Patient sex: M
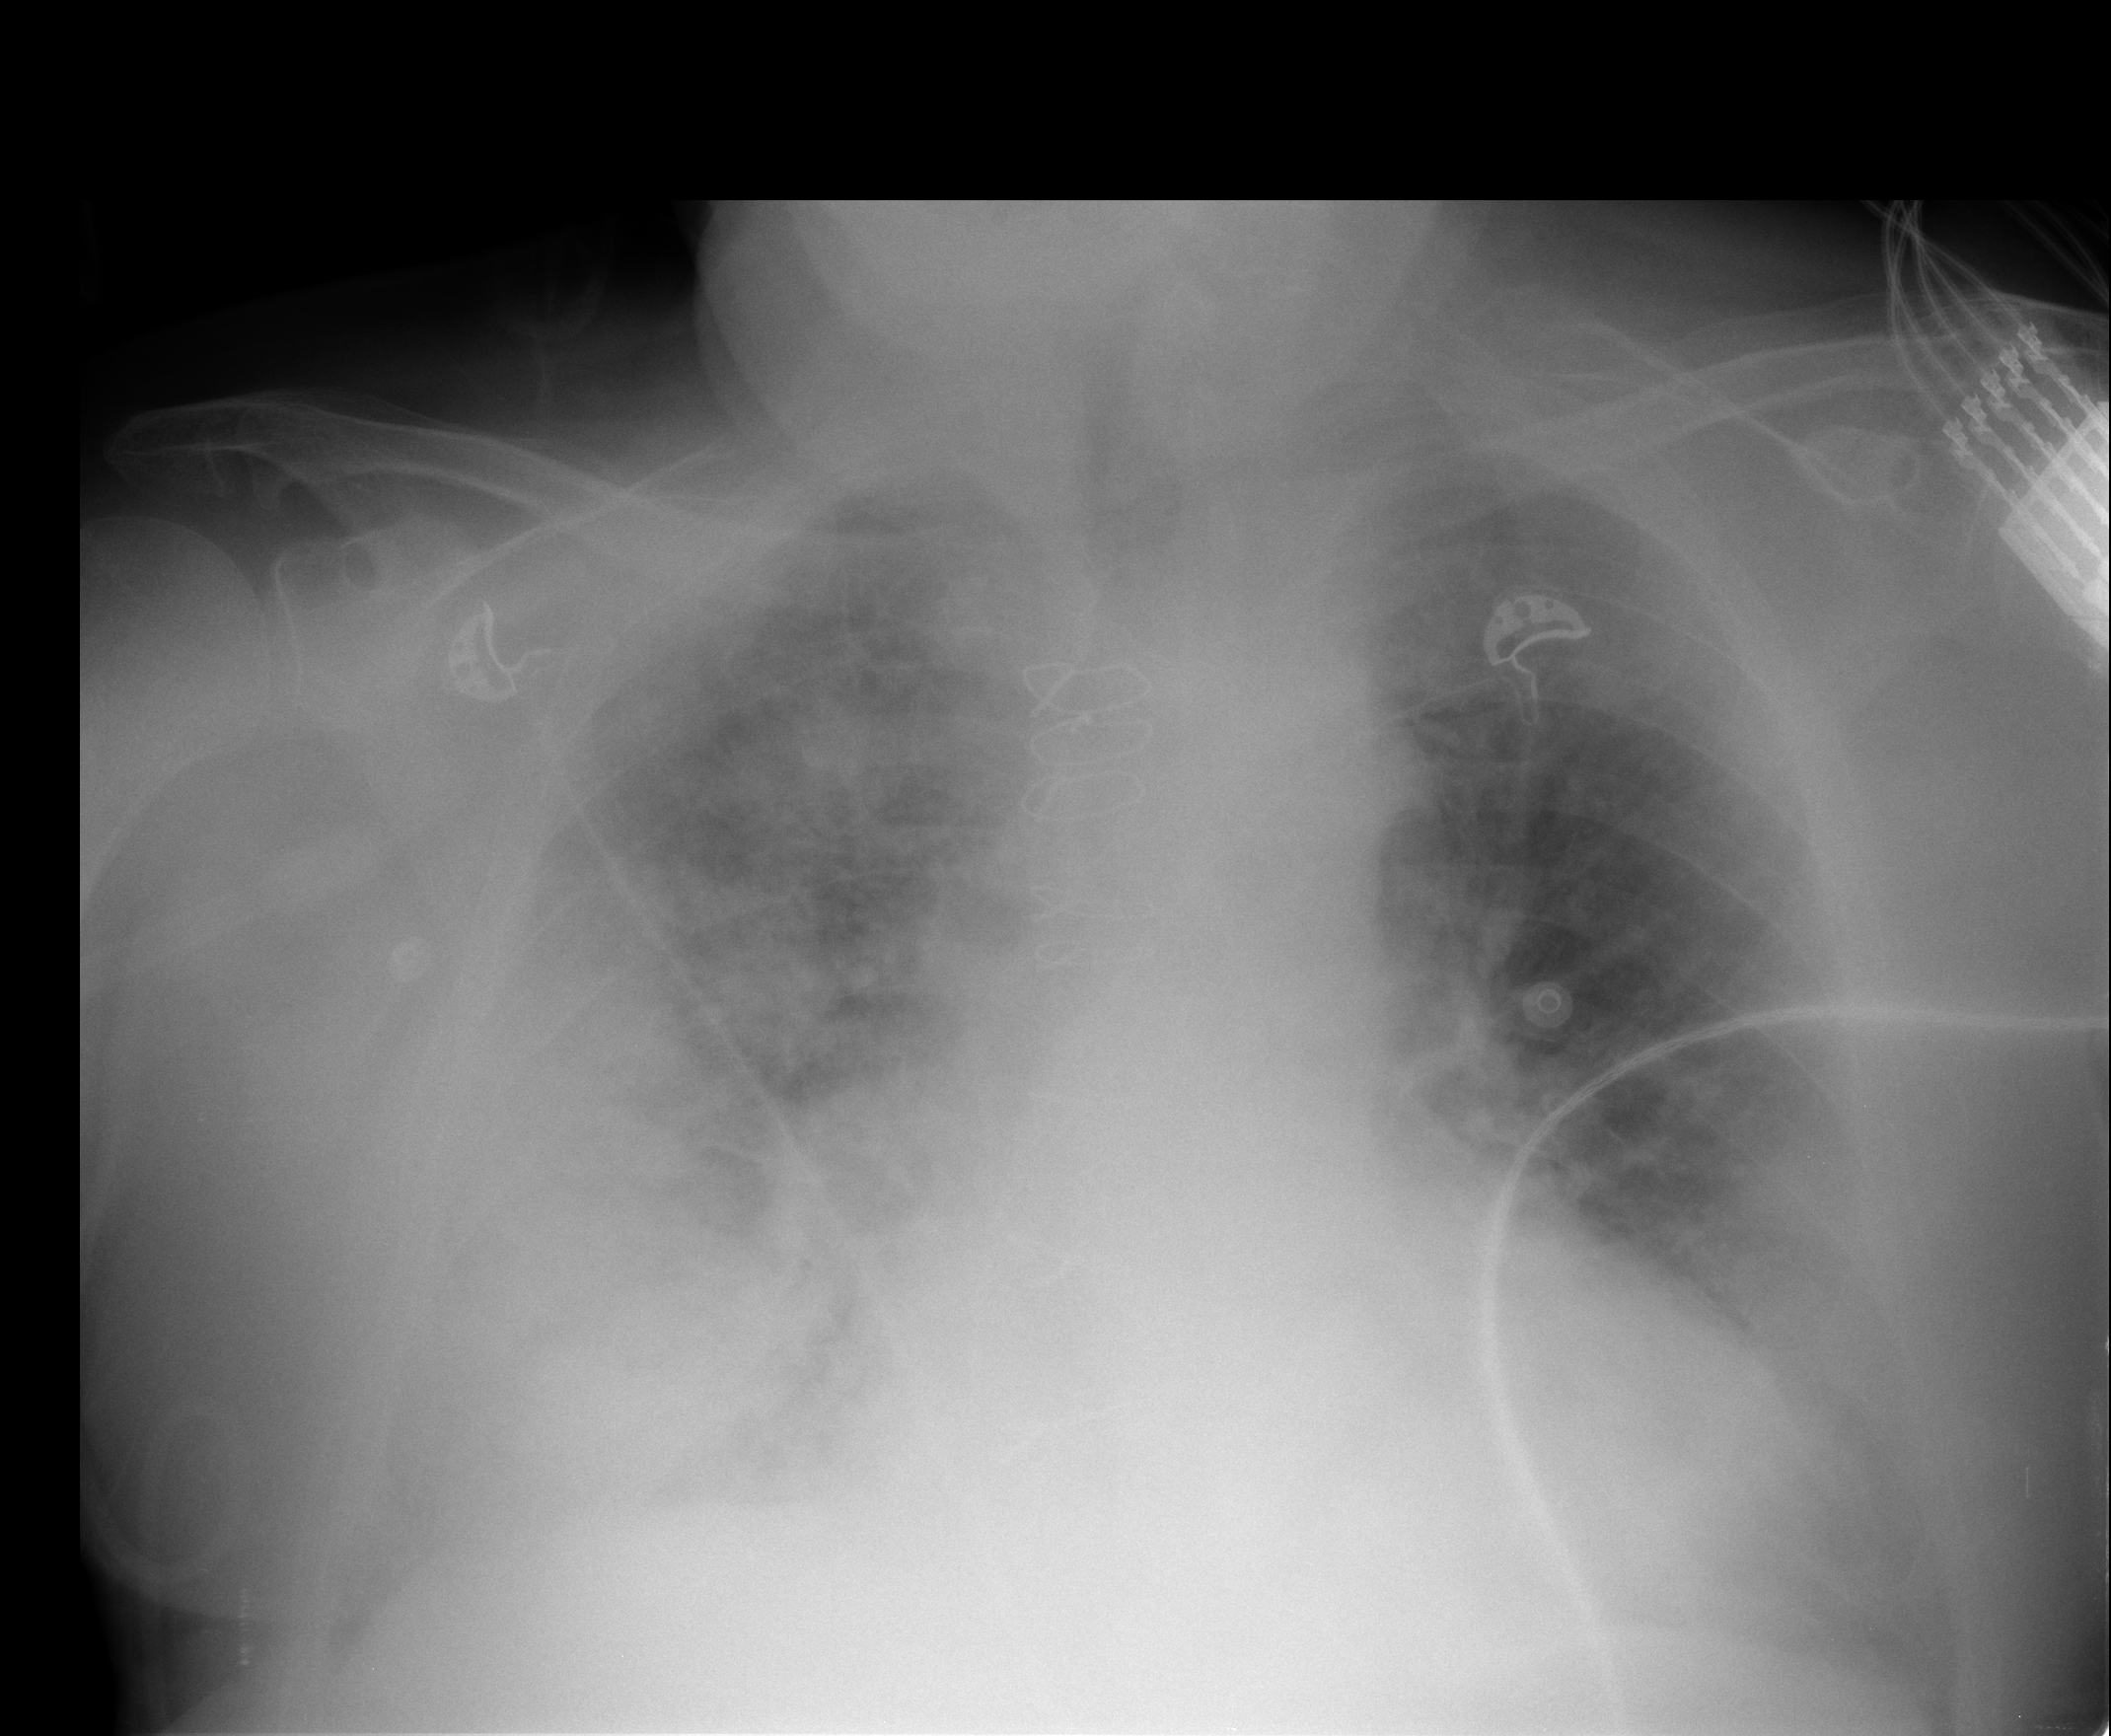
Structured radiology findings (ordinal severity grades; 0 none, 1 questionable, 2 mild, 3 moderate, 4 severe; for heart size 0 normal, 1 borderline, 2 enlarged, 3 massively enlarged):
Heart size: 0
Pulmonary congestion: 2
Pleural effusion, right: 0
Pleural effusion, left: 0
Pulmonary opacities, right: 4
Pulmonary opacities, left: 2
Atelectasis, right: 3
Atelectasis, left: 2